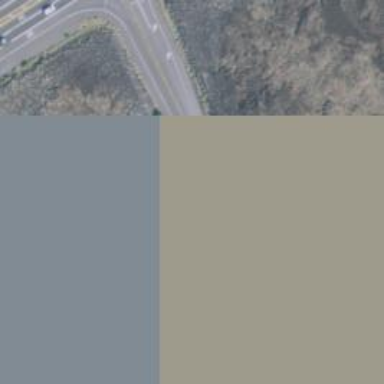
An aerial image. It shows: Unclassified road.